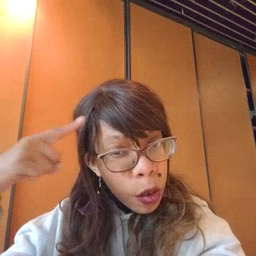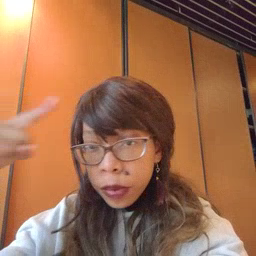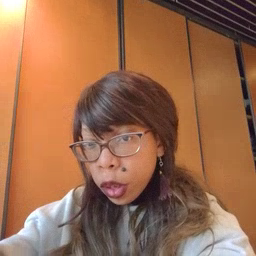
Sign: for